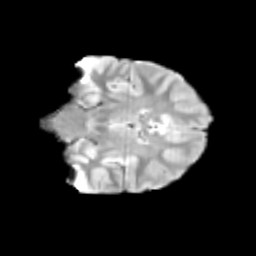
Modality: T2w
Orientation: coronal
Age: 12
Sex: male
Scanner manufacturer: siemens
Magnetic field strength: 3 T
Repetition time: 3.8 s
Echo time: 0.07 s